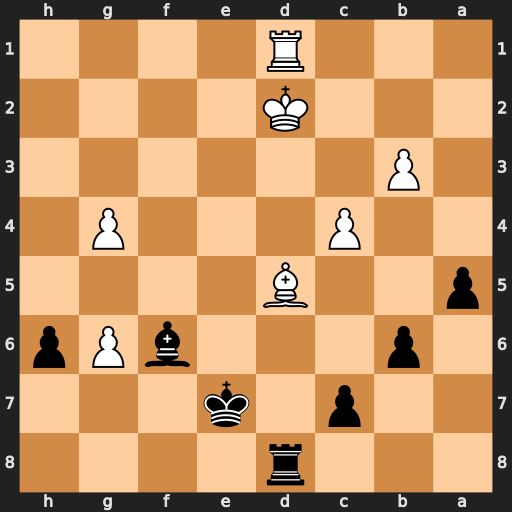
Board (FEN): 3r4/2p1k3/1p3bPp/p2B4/2P3P1/1P6/3K4/3R4
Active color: b
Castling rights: -
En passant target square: -
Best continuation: c6 Re1+ Kf8 Re6 Bg5+ Kc3 cxd5